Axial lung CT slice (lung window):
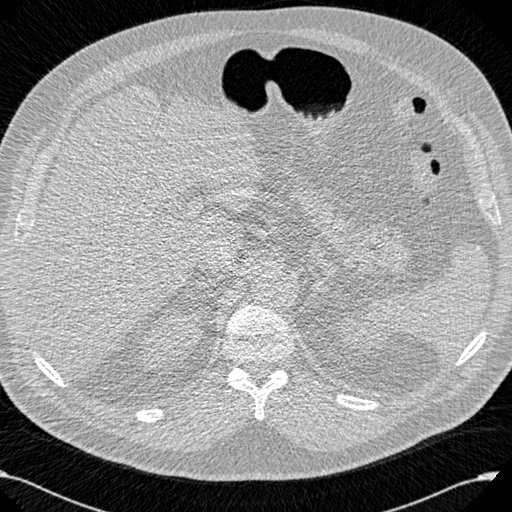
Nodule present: no